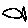
Label: fish